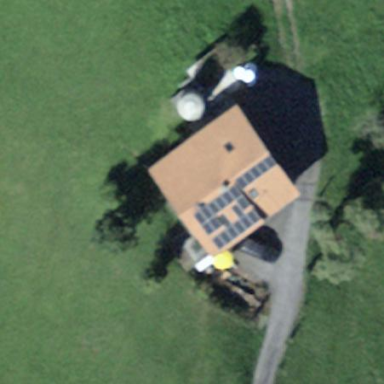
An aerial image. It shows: Farm building.